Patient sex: M
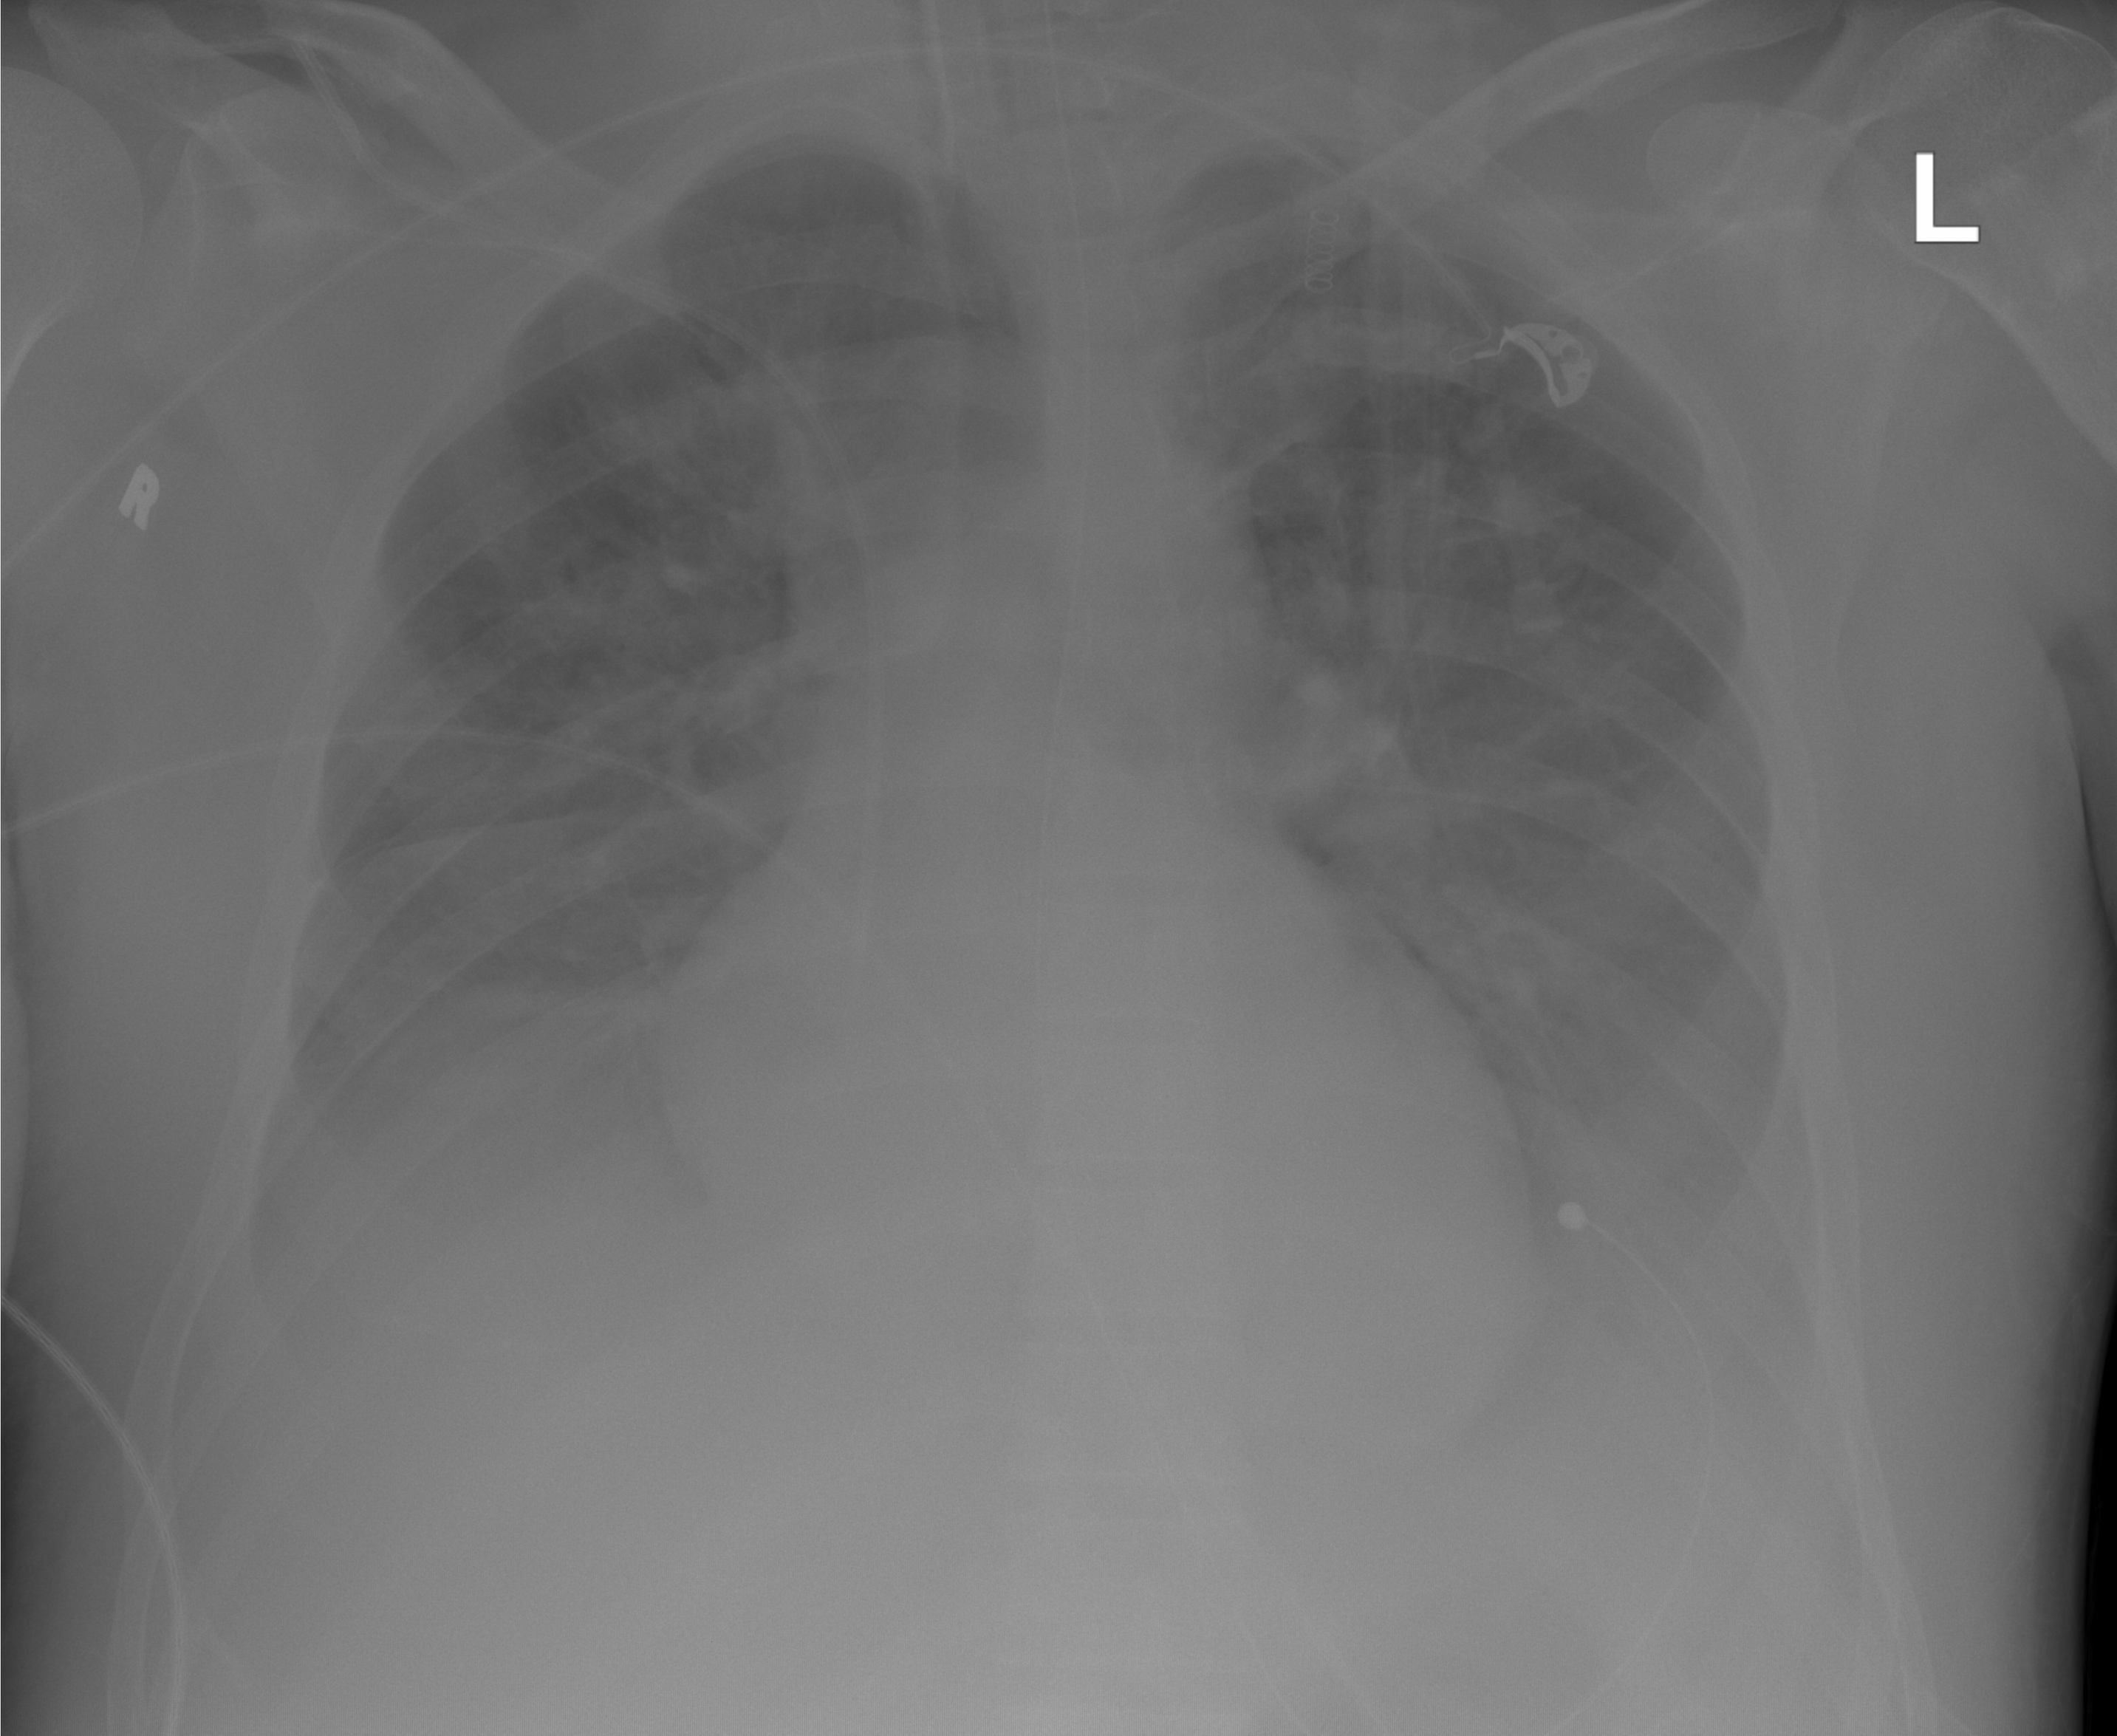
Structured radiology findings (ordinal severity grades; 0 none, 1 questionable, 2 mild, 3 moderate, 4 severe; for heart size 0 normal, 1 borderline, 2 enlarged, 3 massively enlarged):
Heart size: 2
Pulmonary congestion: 2
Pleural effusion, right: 3
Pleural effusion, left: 2
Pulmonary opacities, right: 2
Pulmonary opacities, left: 2
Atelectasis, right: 2
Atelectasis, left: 2